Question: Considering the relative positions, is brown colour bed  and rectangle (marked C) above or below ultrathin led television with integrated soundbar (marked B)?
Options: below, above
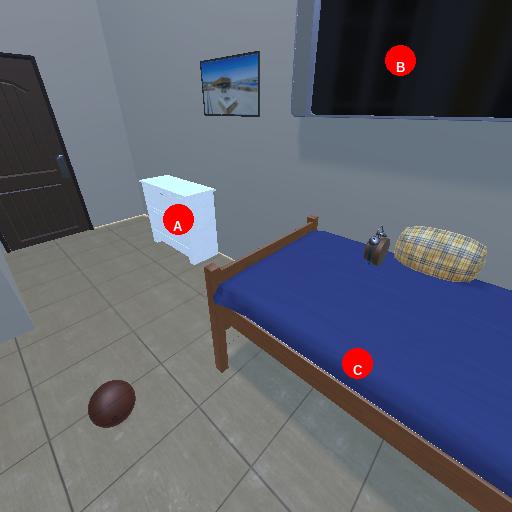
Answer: below